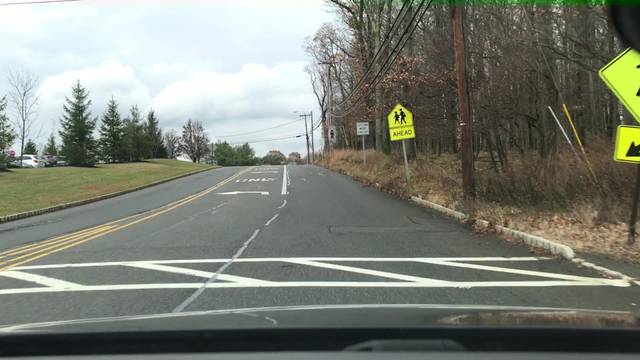
Region: United States
Coordinates: 40.844, -74.566